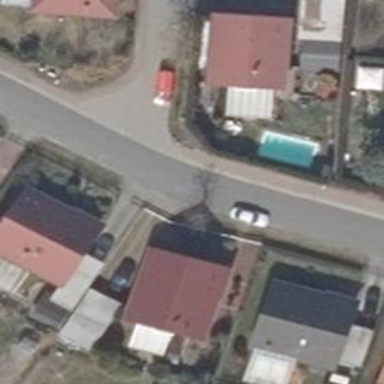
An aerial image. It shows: Residential road with asphalt surface.